九年级 · 立体几何学
(本小题 8.0 分)

如图, 一个边长为 $10 \mathrm{~cm}$ 的无盖正方体可以展开成下面的平面图形.

(1)这个表面展开图的面积是__

（2)你还能在下面小方格中画出无盖正方体的其他不同形状的表面展开图吗? 请画出所有可能的情形(把需要的小正方形涂上阴影);

备用图

备用图

备用图

(3)将一个无盖正方体展开成平面图形的过程中, 需要剪开—条棱.
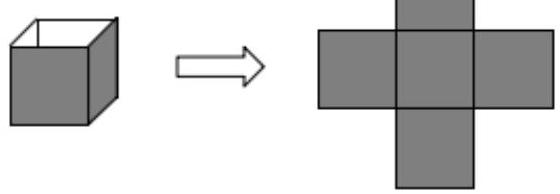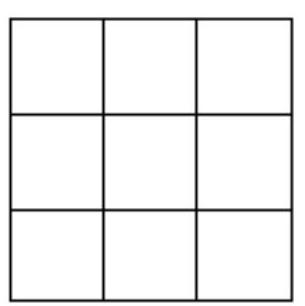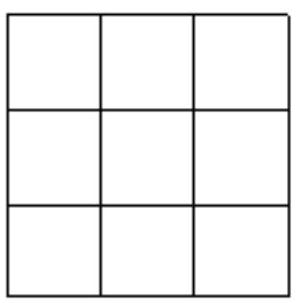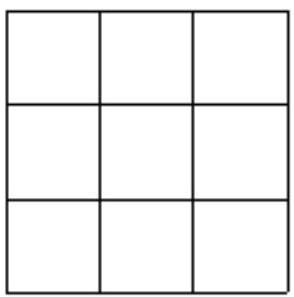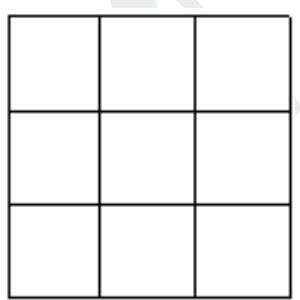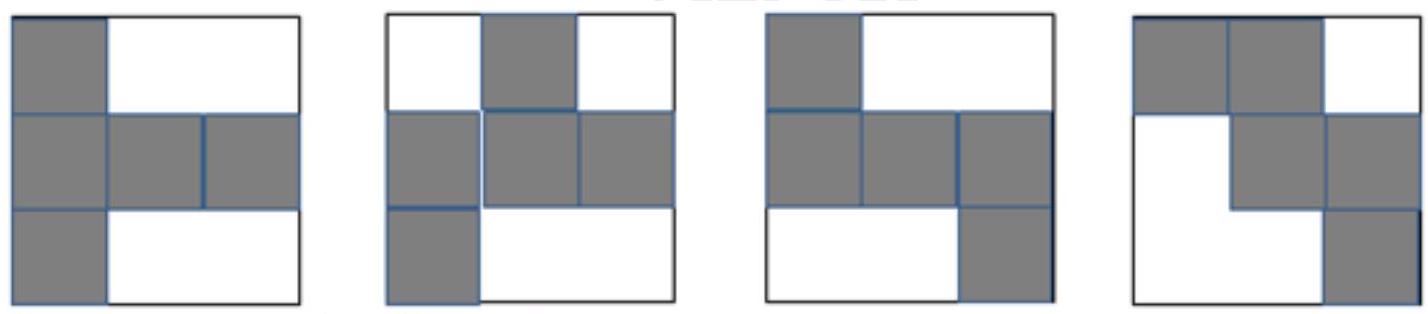
答案: 解: (1)500;

(2)如图所示:

(3) 4 .

【解析】

【分析】

本题考查了正方体的平面展开图, 解答时熟悉无盖正方体展开图的各种情形是关键.

(1)用 1 个边长为 $10 \mathrm{~cm}$ 的正方形面积乘 5 即可求解;

(2)根据无盖正方体的表面展开图的特征即可求解;

(3)根据无盖正方体的棱的条数以及展开后平面之间应有棱连着, 即可得出答案.

【解答】

解: (1)这个表面展开图的面积是 $10 \times 10 \times 5=500\left(\mathrm{~cm}^{2}\right)$;

(2)见答案

(3)将一个无盖正方体展开成平面图形的过程中, 需要剪开4条棱.